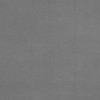
Label: dusty